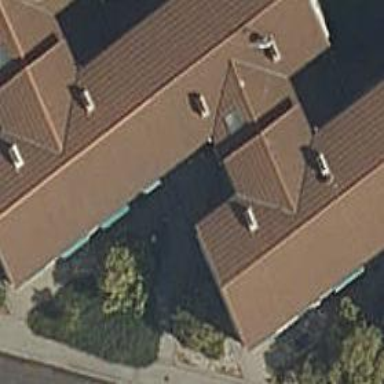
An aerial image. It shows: Hipped roof apartment building.